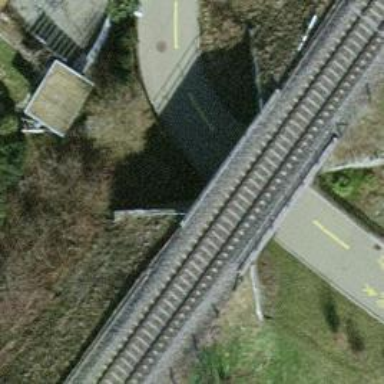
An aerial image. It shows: Bridge over electrified railway with contact lines.